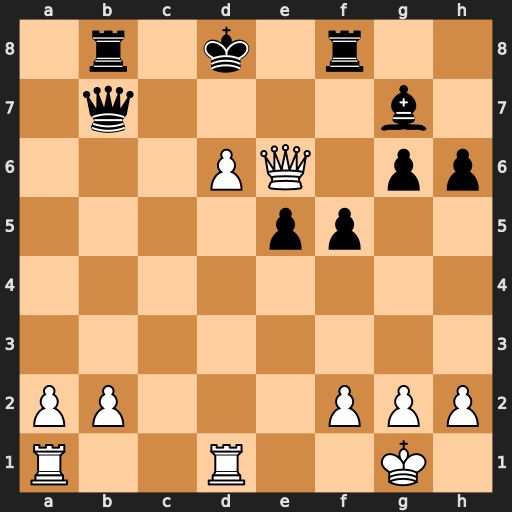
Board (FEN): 1r1k1r2/1q4b1/3PQ1pp/4pp2/8/8/PP3PPP/R2R2K1
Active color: w
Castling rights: -
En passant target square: -
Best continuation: d7 Qb6 Rd6